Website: lowes
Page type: billing-address
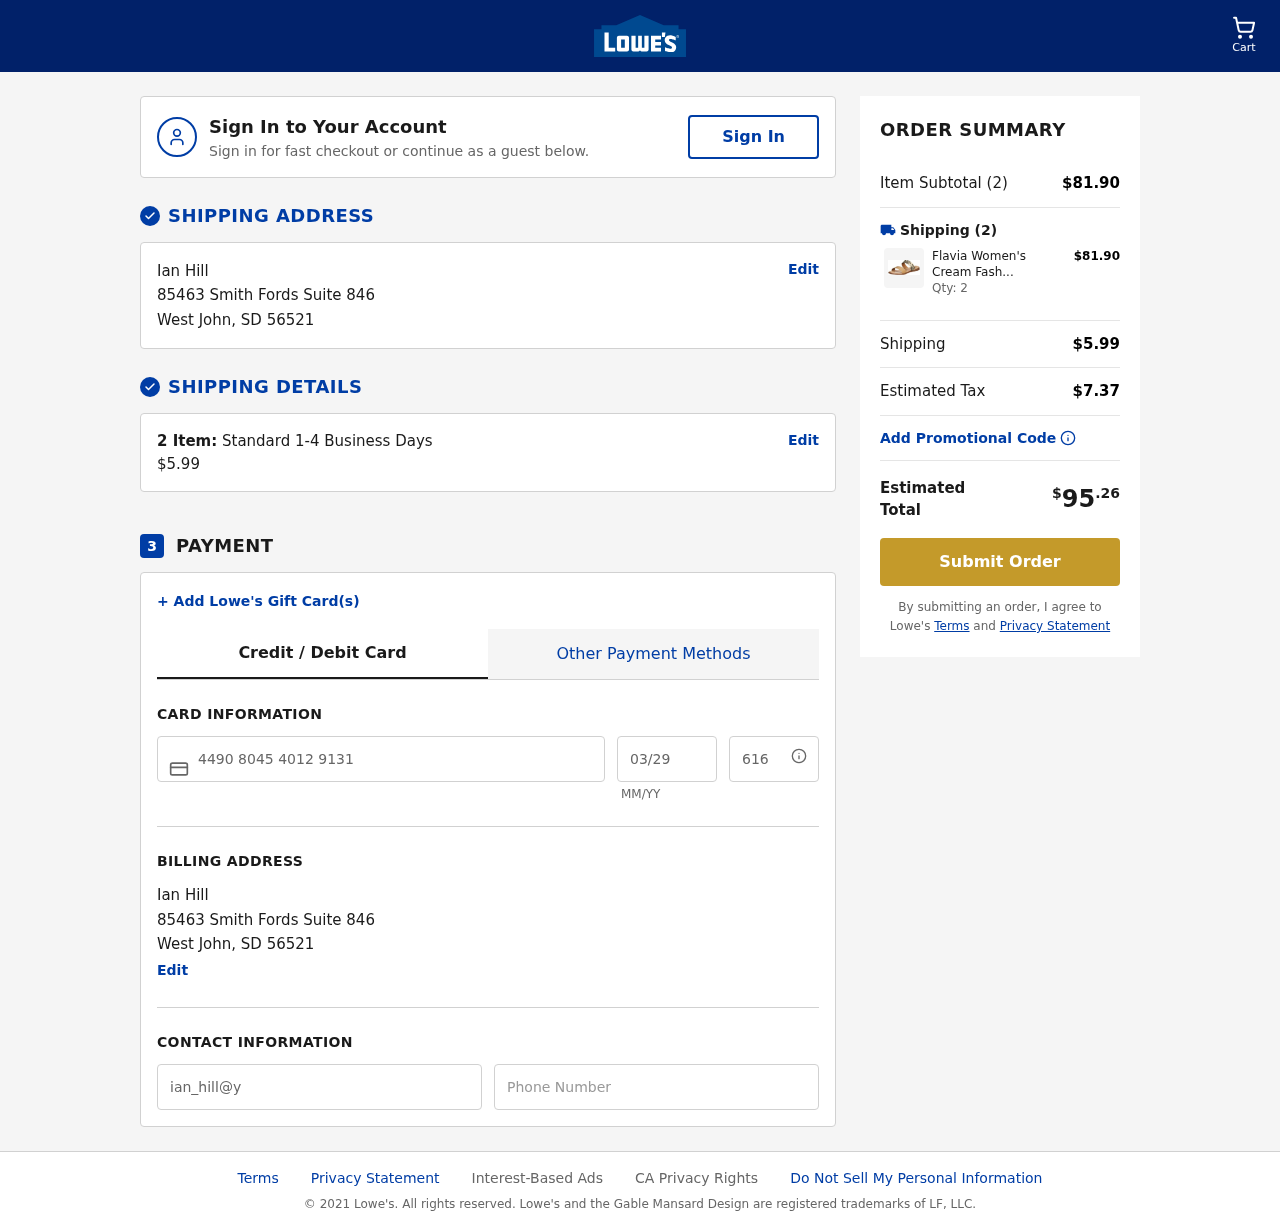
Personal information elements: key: PII_CARD_CVV
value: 616
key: PII_CARD_EXPIRY
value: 03/29
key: PII_CARD_NUMBER
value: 4490 8045 4012 9131
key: PII_CITY
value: West John
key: PII_EMAIL
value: ian_hill@yahoo.com
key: PII_FULLNAME
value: Ian Hill
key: PII_PHONE
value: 4513136660
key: PII_POSTCODE
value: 56521
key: PII_STATE_ABBR
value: SD
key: PII_STREET
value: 85463 Smith Fords Suite 846
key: PII_FULLNAME2
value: Ian Hill
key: PII_STREET2
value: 85463 Smith Fords Suite 846
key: PII_CITY2
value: West John
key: PII_STATE_ABBR2
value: SD
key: PII_POSTCODE2
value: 56521
Product elements: key: PRODUCT1_NAME
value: Flavia Women's Cream Fashion Slippers-4 UK (36 EU) (5 US) (FL114/CRM)
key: PRODUCT1_PRICE
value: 40.95
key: PRODUCT1_QUANTITY
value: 2
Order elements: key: ORDER_NUM_ITEMS
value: Cart
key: ORDER_NUM_ITEMS
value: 2 Item:
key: ORDER_NUM_ITEMS
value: Item Subtotal (2)
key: ORDER_SHIPPING_COST
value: $5.99
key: ORDER_SUBTOTAL
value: $81.90
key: ORDER_TAX
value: $7.37
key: ORDER_TOTAL
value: $95.26